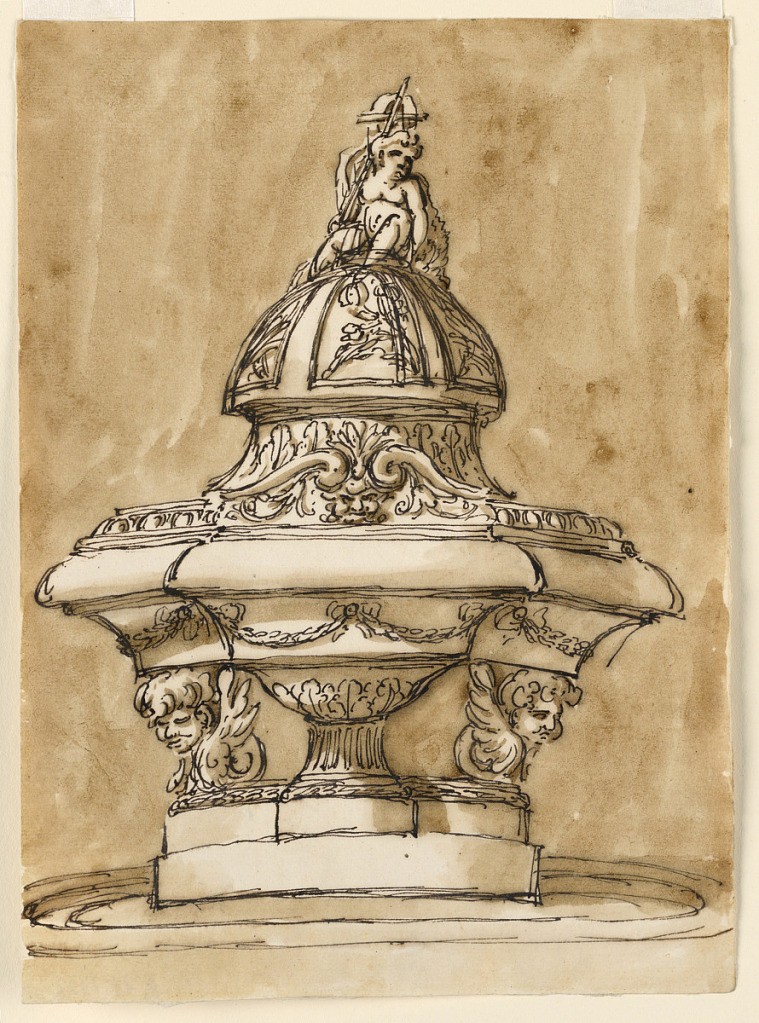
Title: Design for a Baptismal Font
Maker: Giuseppe Barberi, Italian, 1746–1809
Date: ca. 1775
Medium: Pen and brown ink, brush and brown wash on lined off-white laid paper
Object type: Drawing
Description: The bowl is a quatrefoil, supported in the center by a shaft, and at the sides by cherubim. The base consists of a circular and a quatrefoil plinth and a wreath. Standing in a low basin. The lid has the shape of a dome, with a figure of the sitting St. John as boy with the cross staff on top. Below, at the front, is a broken pediment, with a mask inside. Usual background.